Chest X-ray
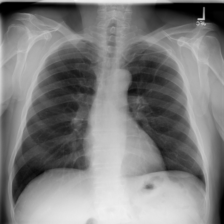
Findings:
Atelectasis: negative
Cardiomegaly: negative
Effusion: negative
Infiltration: negative
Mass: negative
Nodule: negative
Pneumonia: negative
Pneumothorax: negative
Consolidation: negative
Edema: negative
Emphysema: negative
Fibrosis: negative
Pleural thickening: negative
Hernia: negative